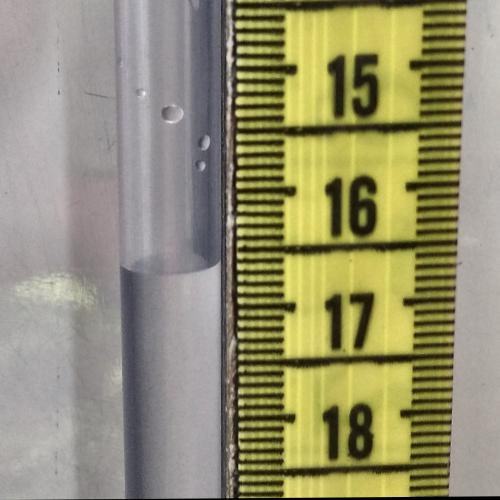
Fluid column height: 16.6 cm